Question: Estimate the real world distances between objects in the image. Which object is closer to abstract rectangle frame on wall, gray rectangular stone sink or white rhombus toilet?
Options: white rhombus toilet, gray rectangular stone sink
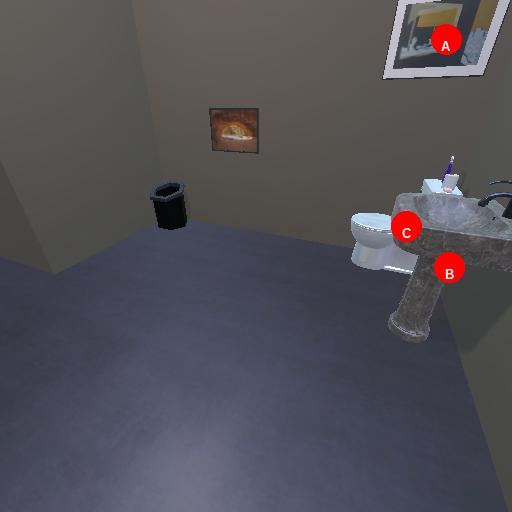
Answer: white rhombus toilet